Question: How do you remove the dotted line that appears on buttons when they are selected (either via tab or by clicking them)?
This question is for 'winforms' - any help is appreciated.

Edit: I apologize for the duplicate question. I did search for an answer, but I did not know this issue was due to the 'focus' of the button. As I result I was not finding the appropriate answers.
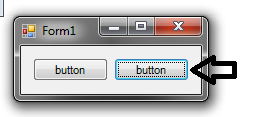
Answer: This happens because your 'Button' gains focus. It is possible to remove it but that means giving the focus to something else when your button's focus <URL> is triggered.
'''
private void button1_Enter(object sender, EventArgs e)
{
// give focus to something else
}
'''
The problem with that is that you lose the ability to use the keyboard in order to select the button (using tab).
Moreover, a more correct approach would be to give focus to the last control that had focus instead of passing it fixed one.